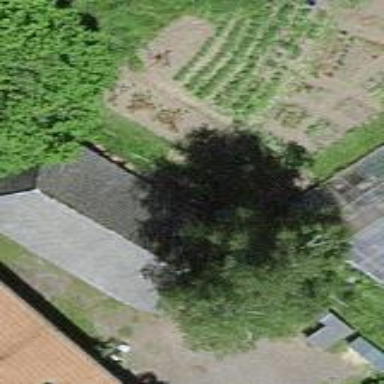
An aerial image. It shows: Barn.